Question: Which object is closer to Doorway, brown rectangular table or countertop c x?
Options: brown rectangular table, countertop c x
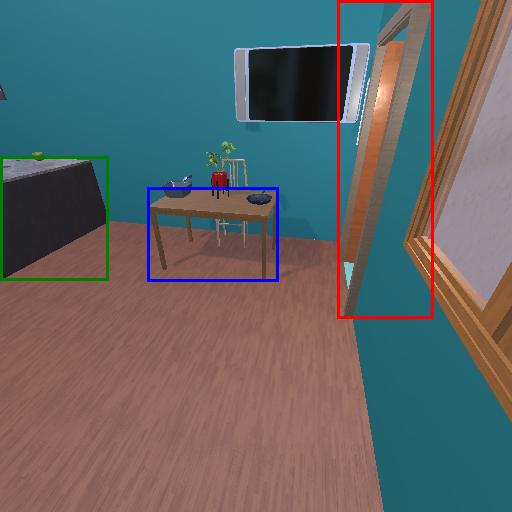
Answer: brown rectangular table